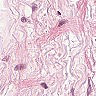
Metastatic tissue present: no